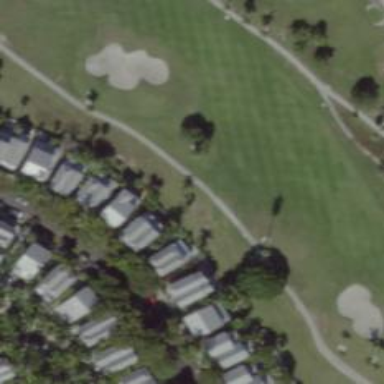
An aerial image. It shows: Golf cartpath that is also road path.